Question: I have developed an operator to retrieve information from Orion Context Broker.
It works perfectly when I'm loggin but if I try to enter as anonymous (with the embedded URL) in a incognito window, the operator raises the next error:
(link to the image): <URL>

This is the code:
'''
var doInitialSubscription = function doInitialSubscription() {
this.subscriptionId = null;
this.ngsi_server = MashupPlatform.prefs.get('ngsi_server');
this.ngsi_proxy = MashupPlatform.prefs.get('ngsi_proxy');
this.connection = new NGSI.Connection(this.ngsi_server, {
ngsi_proxy_url: this.ngsi_proxy
});
console.log("Send initial subscription");
var types = ['SMARTMETER'];
var entityIdList = [];
var entityId;
entityId = {
id: '.*',
type: 'SMARTMETER',
isPattern: true
};
entityIdList.push(entityId);
var attributeList = null;
var duration = 'PT3H';
var throttling = null;
var notifyConditions = [{
'type': 'ONCHANGE',
'condValues': condValues
}];
var options = {
flat: true,
onNotify: handlerReceiveEntity.bind(this),
onSuccess: function (data) {
console.log("Subscription success ID: "+data.subscriptionId);
this.subscriptionId = data.subscriptionId;
this.refresh_interval = setInterval(refreshNGSISubscription.bind(this), 1000 * 60 * 60 * 2); // each 2 hours
window.addEventListener("beforeunload", function () {
this.connection.cancelSubscription(this.subscriptionId);
}.bind(this));
}.bind(this),
onFailure: function(data) {
console.log(data);
}
};
console.log("Now creating subscription...");
this.connection.createSubscription(entityIdList, attributeList, duration, throttling, notifyConditions, options);
};
'''
Any idea of what is wrong?
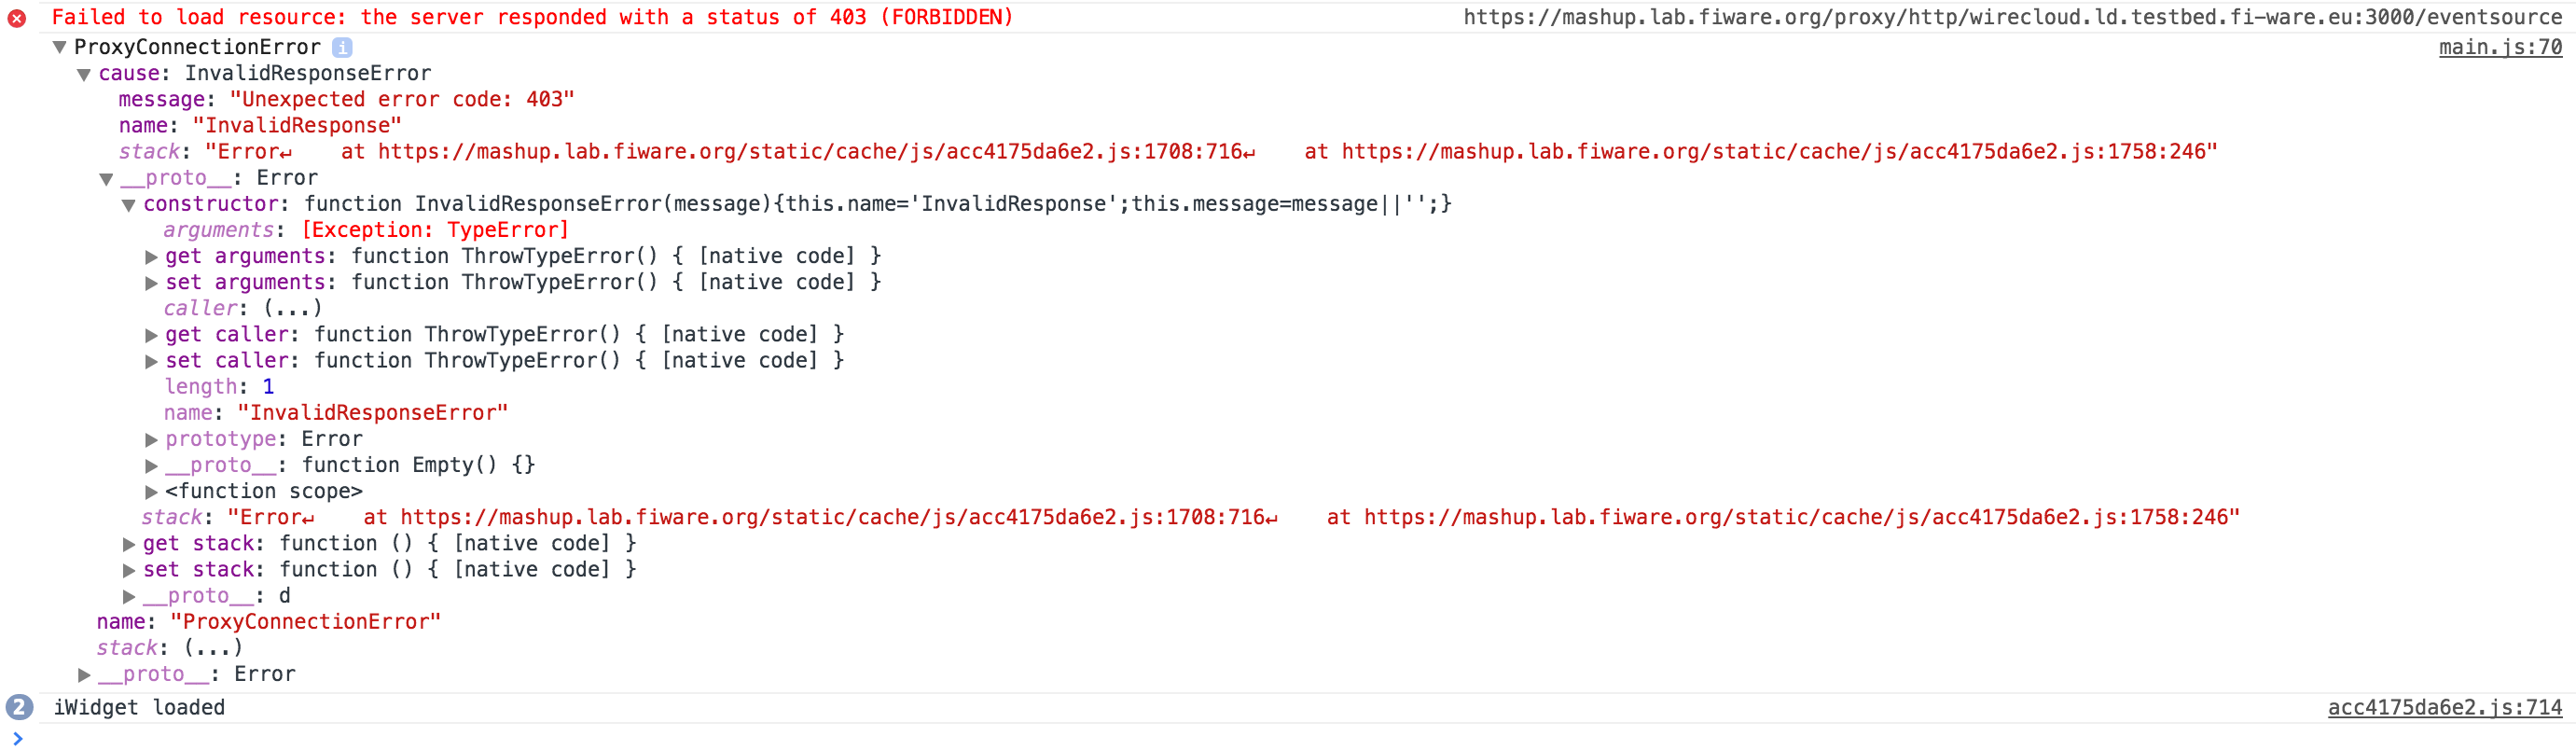
Answer: According to user comments on the question, updating to Orion 0.19.0 (following the DB upgrade procedure detailed <URL> solves the problem.